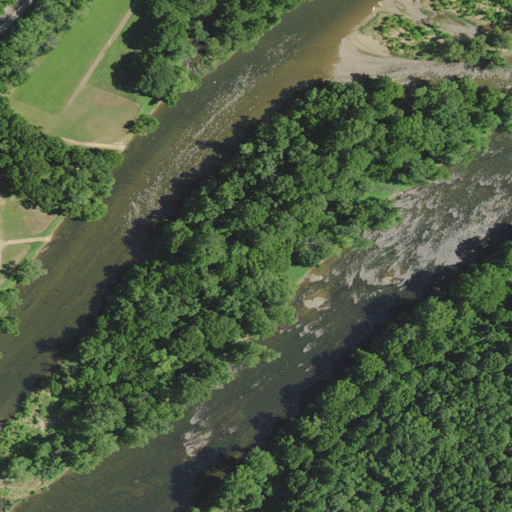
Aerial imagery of island in Virginia named Spicers Island containing open water, deciduous forest, mixed forest, herbaceous wetlands, cultivated crops, woody wetlands, pasture, shrub, and grassland